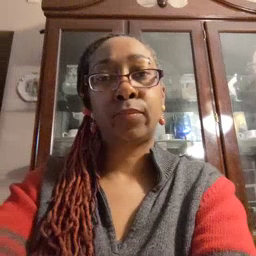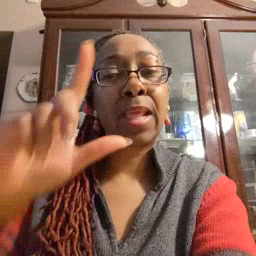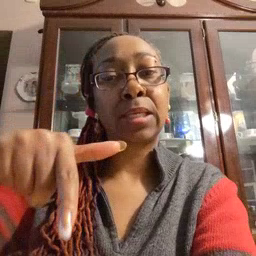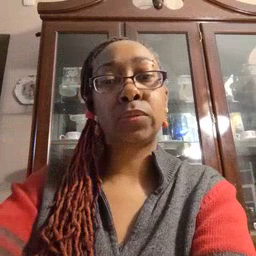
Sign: later